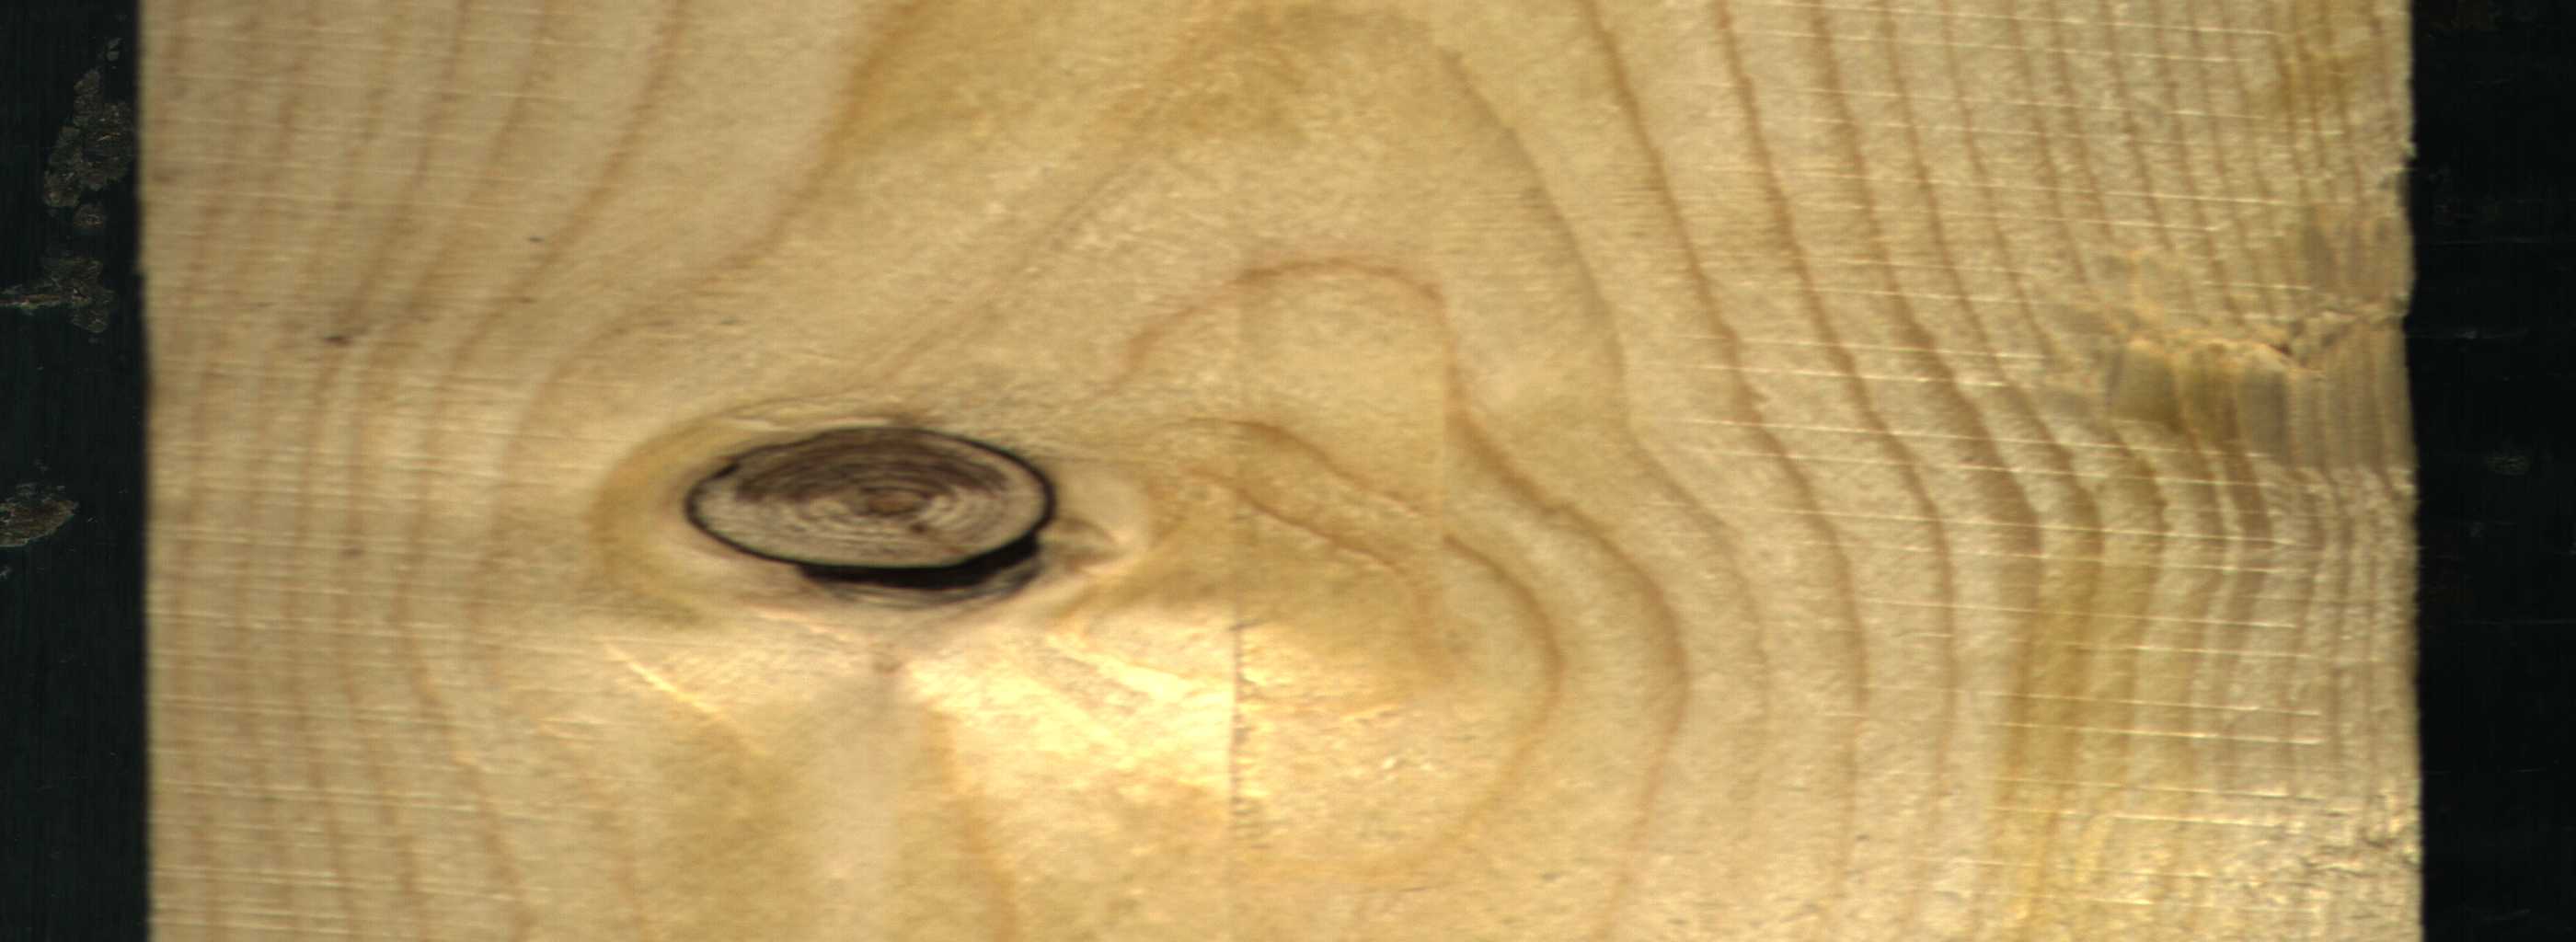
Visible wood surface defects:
Dead_Knot